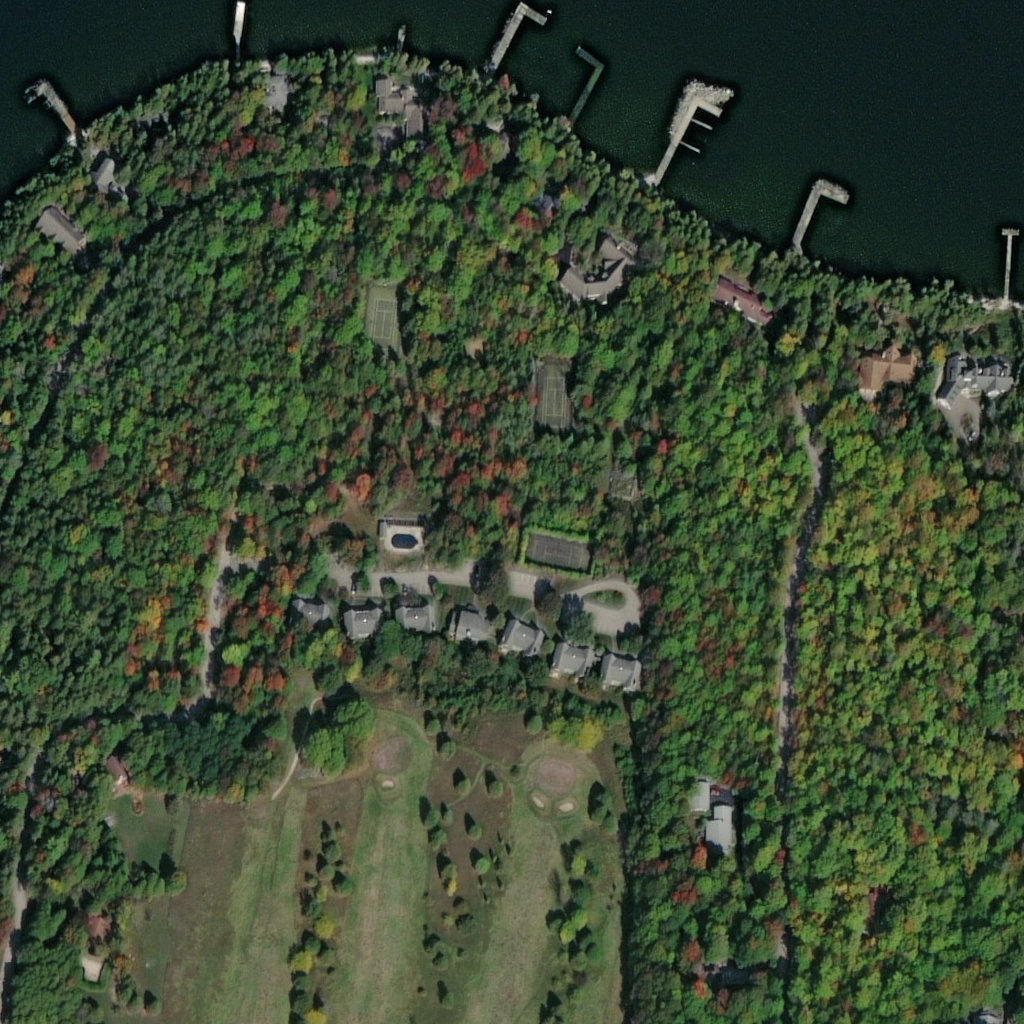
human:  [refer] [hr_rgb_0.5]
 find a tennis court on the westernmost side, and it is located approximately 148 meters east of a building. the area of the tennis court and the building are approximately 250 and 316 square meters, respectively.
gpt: <box>[[36, 29, 39, 33, 0]]</box>